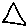
Label: triangle